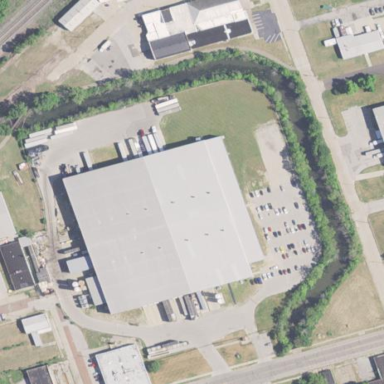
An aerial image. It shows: Industrial area.